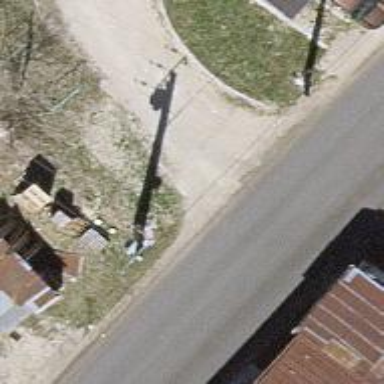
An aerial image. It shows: Minor power line with three cables.